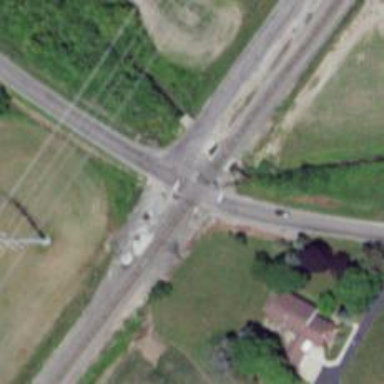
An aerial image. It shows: Level crossing along the railway.